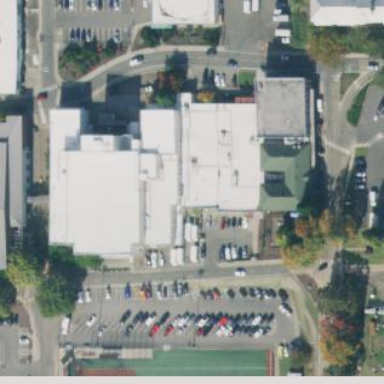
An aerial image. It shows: Sports center building.